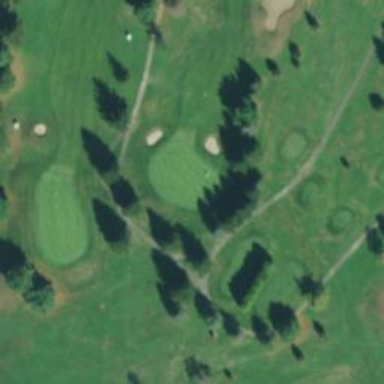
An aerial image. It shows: View of golf hole.